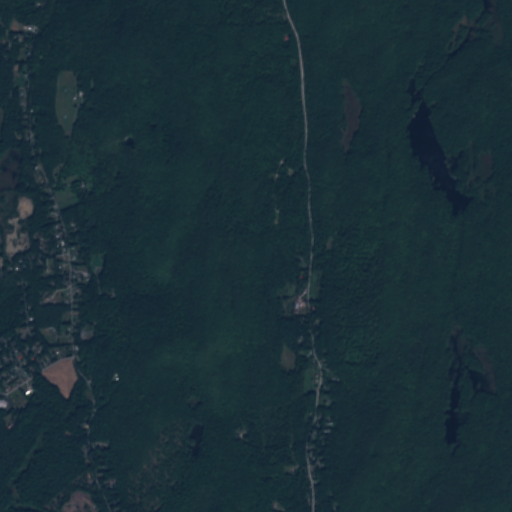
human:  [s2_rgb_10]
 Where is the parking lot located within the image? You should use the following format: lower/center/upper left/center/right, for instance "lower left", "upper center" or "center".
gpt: The parking lot is located in the upper center of the image.
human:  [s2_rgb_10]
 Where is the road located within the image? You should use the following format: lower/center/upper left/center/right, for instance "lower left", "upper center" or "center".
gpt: There is no road in the image.